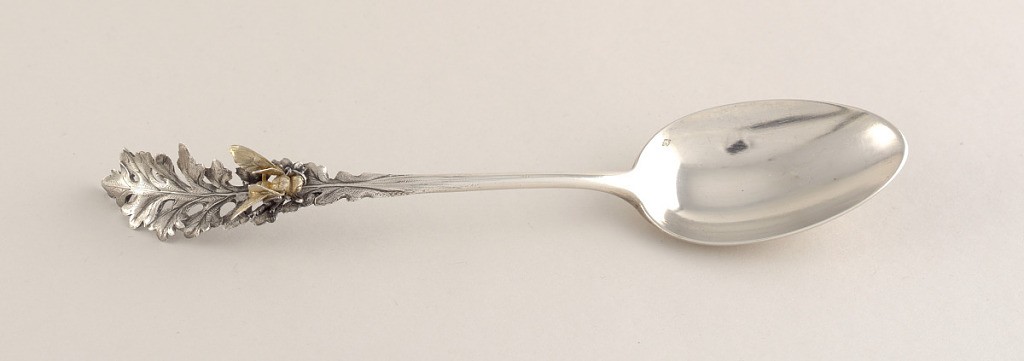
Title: Dessert Spoon with Hornet
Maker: Charles Victor Gibert, French
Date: ca. 1890
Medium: silver
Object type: spoon
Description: Oval bowl with plain narrow stem. Stem continues to form hierarchically lobed leaf shaped handle, with terminal turning downwards. Gold-plated bee applied as if perched at base of leaf, facing bowl with wings closed.